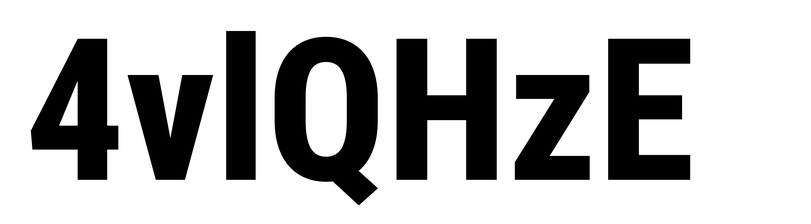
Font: Roboto_Condensed_ExtraBold